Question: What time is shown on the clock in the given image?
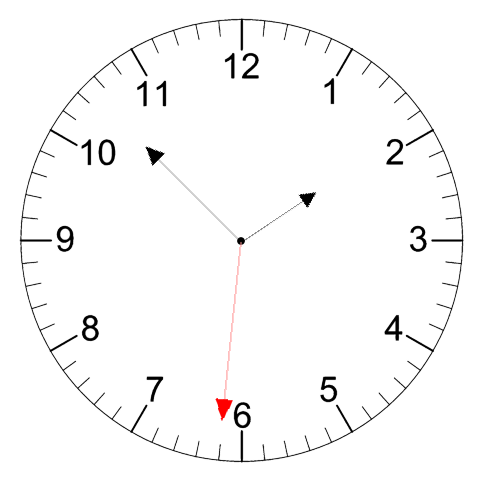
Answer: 01:52:31